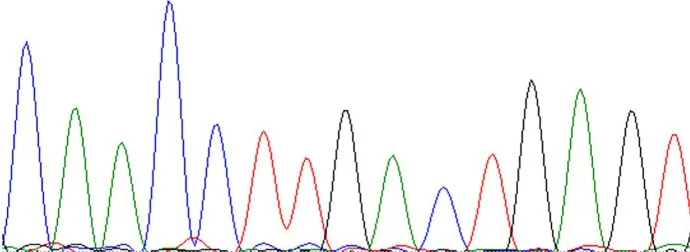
(A) Sanger sequencing. A genetic analysis identified a hemizygous nonsense variant of COL4A5 c.2980G > T (p. Gly994Ter; red circle).
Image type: chart (chart)